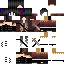
A female human skin with medium skin, wearing brown long hair dressed in a red robe top and brown pants, featuring a closed mouth.